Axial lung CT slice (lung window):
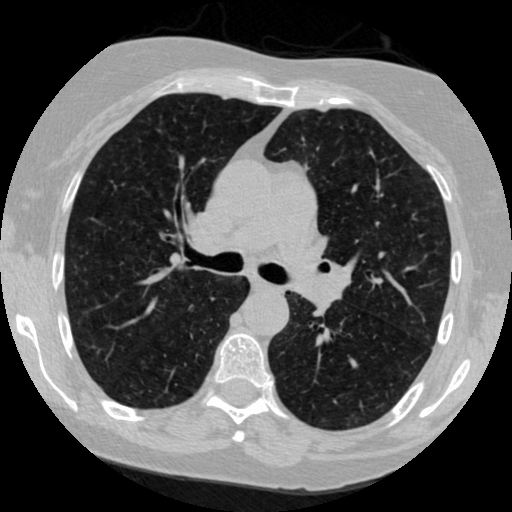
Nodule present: no